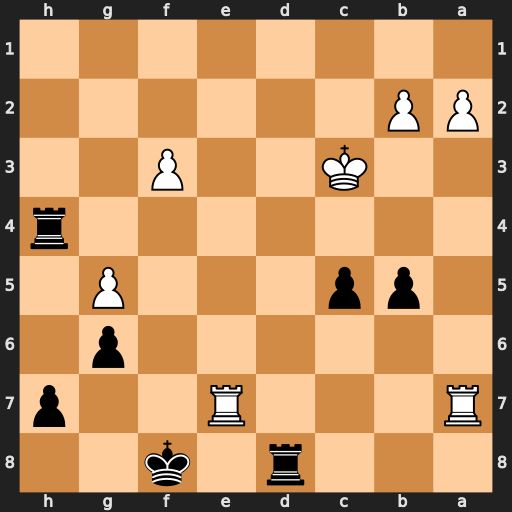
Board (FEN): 3r1k2/R3R2p/6p1/1pp3P1/7r/2K2P2/PP6/8
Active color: b
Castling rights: -
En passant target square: -
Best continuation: Rc4+ Kb3 Rd3#